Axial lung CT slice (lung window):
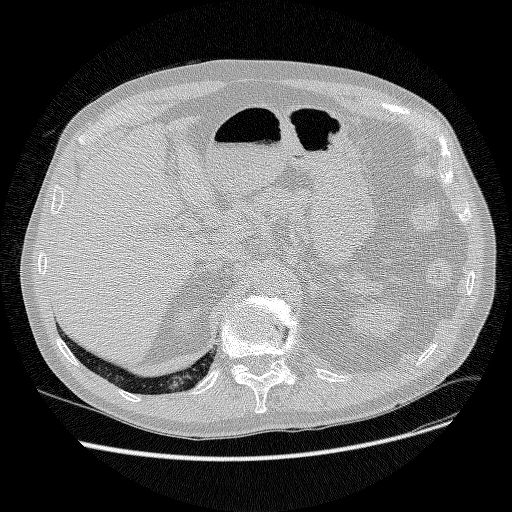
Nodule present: no